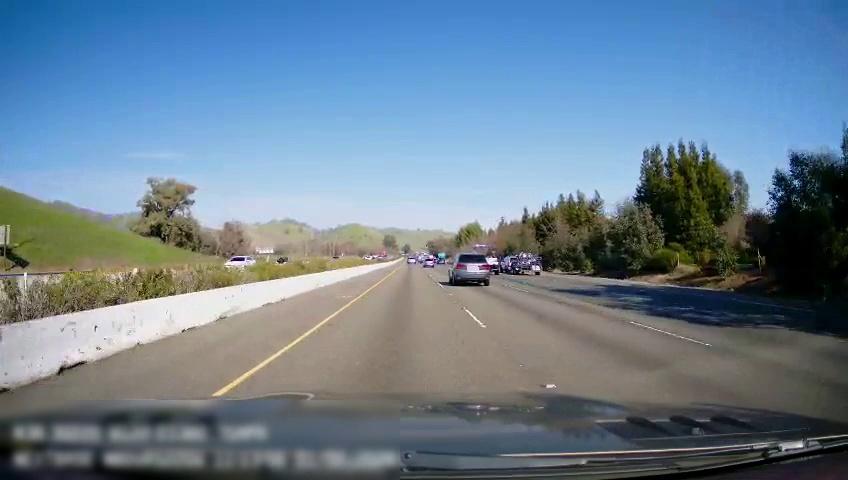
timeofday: Day
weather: Sunny
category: Drivable Space
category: Vehicles | Car
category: Vehicles | Car
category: Vehicles | SUV
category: Vehicles | Other LV
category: Vehicles | Other LV
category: Vehicles | SUV
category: Vehicles | SUV
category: Lanes | Current Lane
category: Lanes | Current Lane
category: Lanes | Alternate Lane
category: Lanes | Alternate Lane
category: Lanes | Alternate Lane